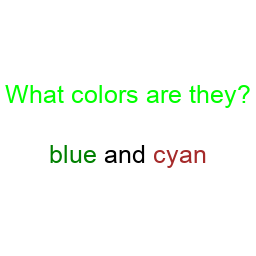
Color: green, brown
Color name shown: blue, cyan
Background color: white
Question text color: lime